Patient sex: F
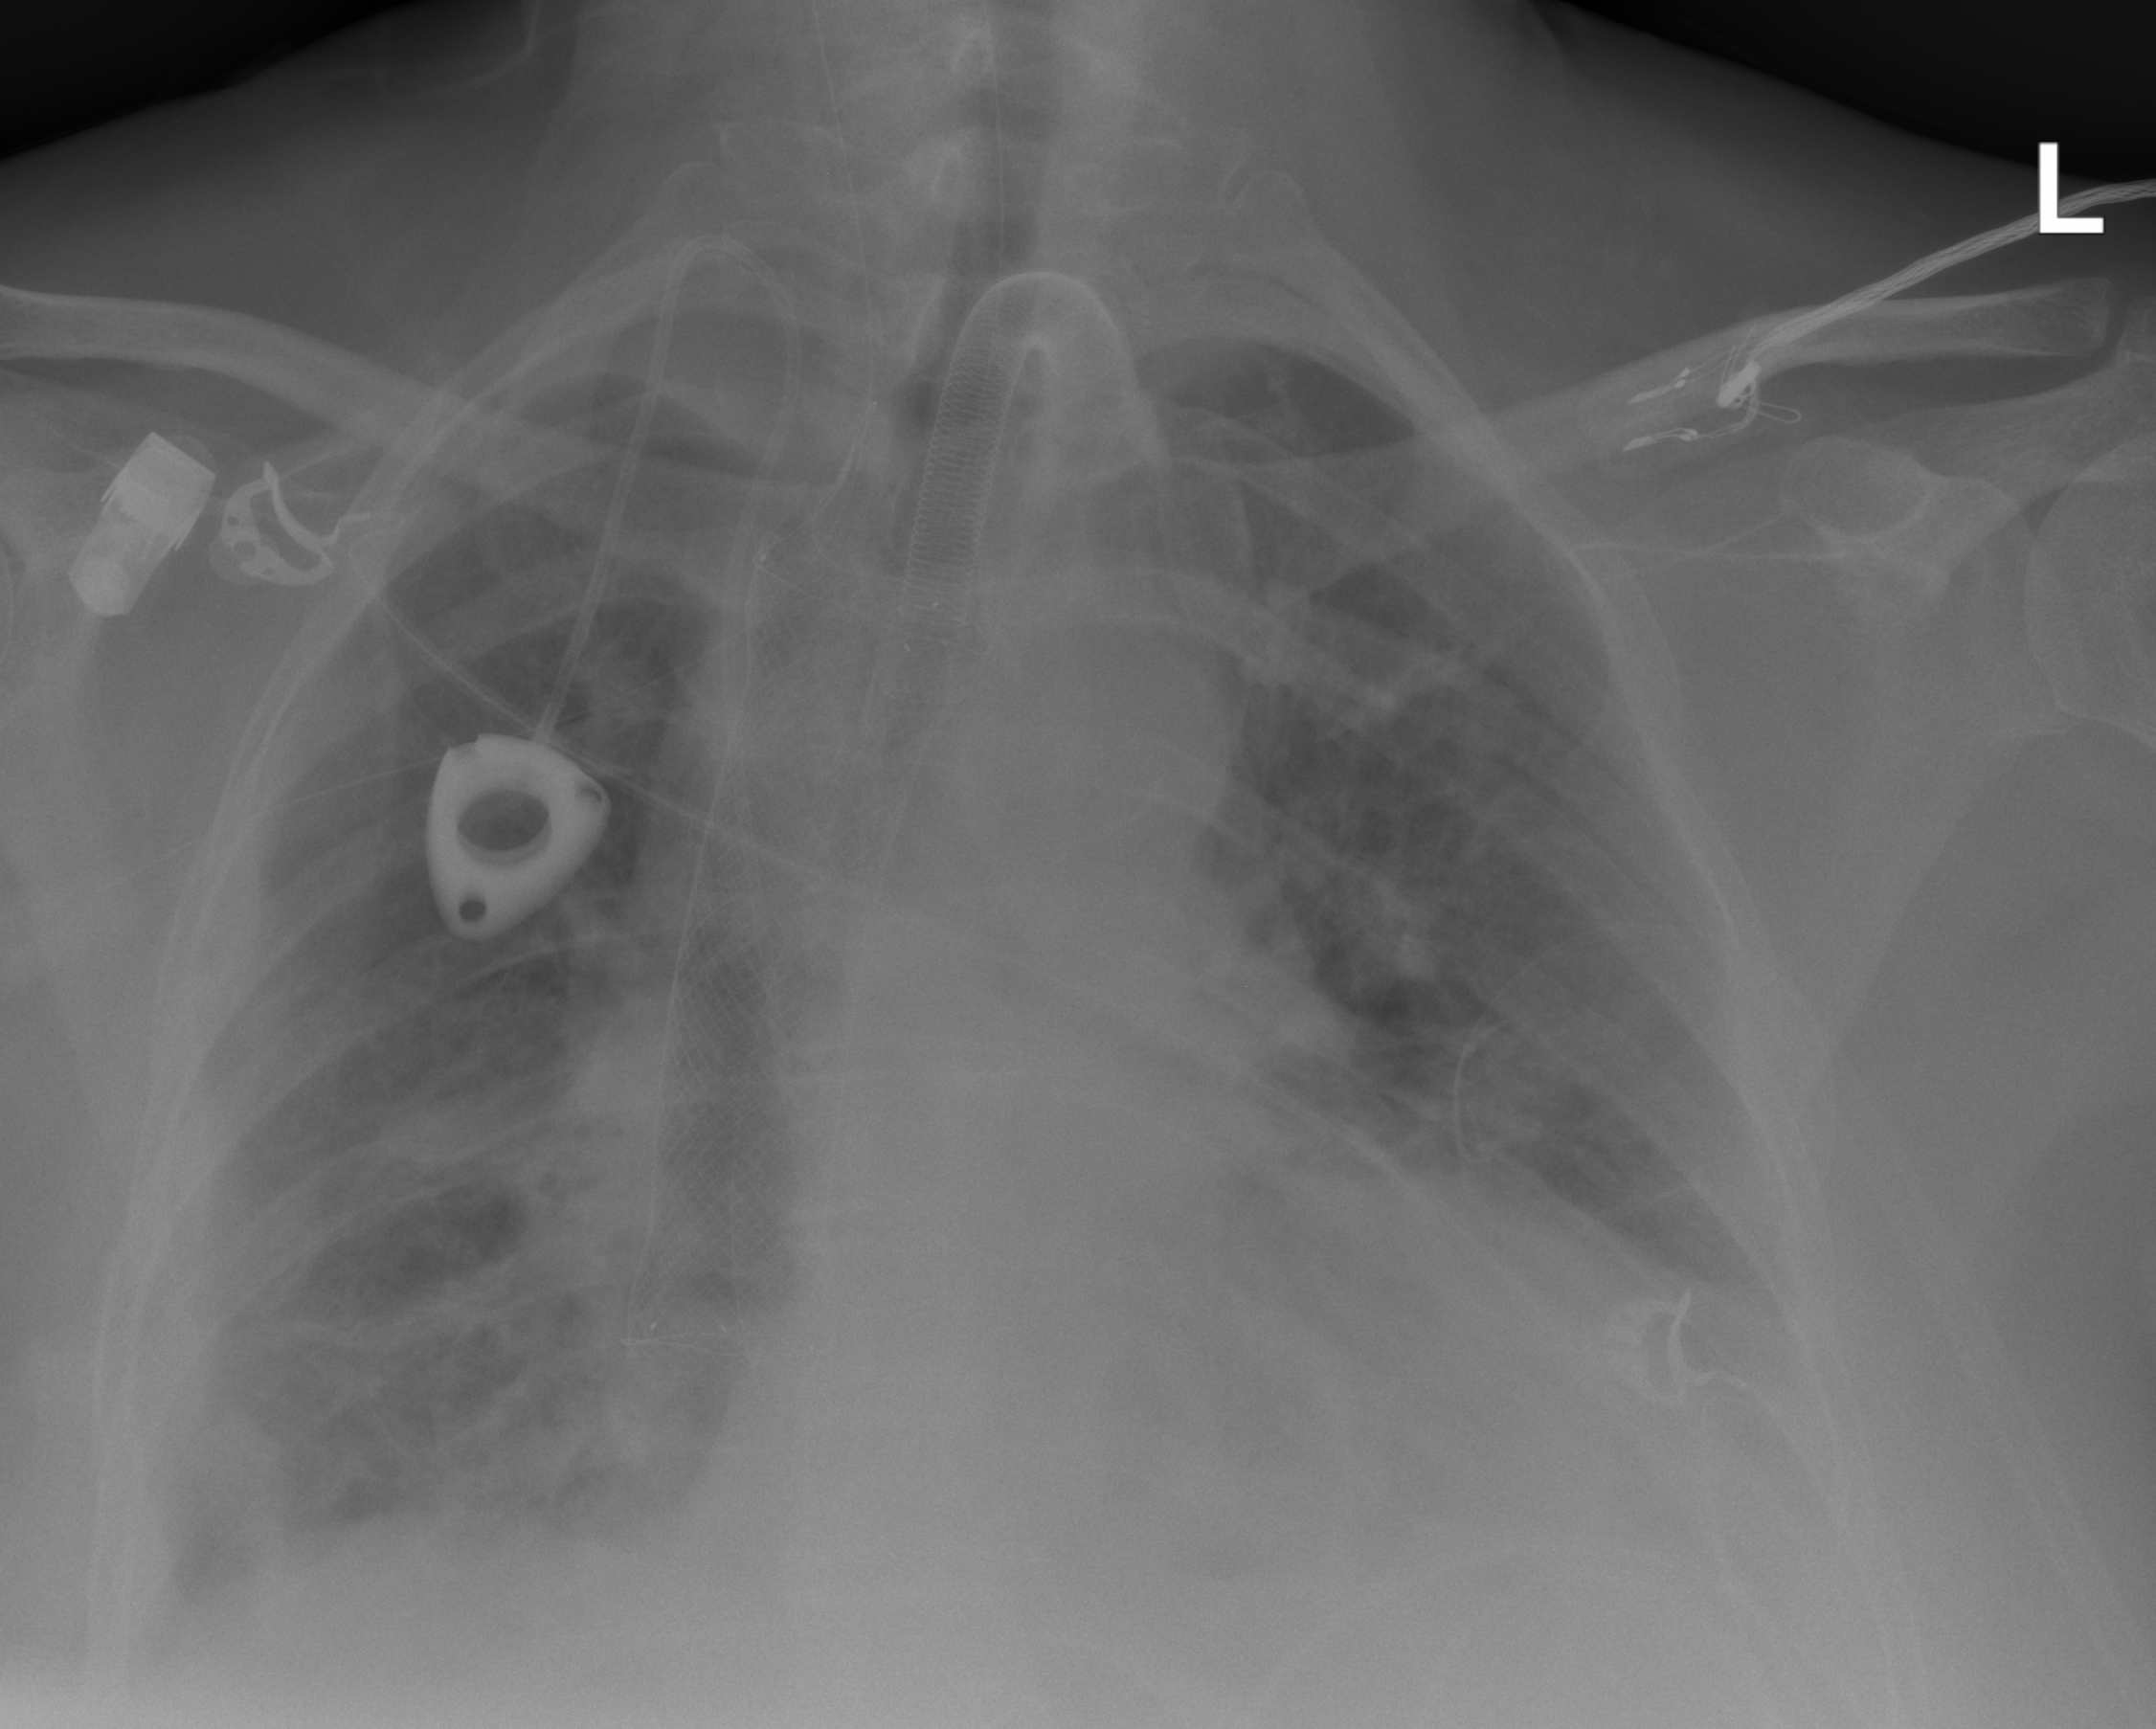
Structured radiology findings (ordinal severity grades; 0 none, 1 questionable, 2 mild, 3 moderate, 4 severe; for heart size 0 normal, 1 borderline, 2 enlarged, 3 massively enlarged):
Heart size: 2
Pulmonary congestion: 2
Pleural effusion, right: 2
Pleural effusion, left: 2
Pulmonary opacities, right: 3
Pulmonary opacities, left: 2
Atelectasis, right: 2
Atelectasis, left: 2